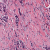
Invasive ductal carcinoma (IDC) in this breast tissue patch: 1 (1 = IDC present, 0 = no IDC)